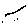
Label: line